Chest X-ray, PA view. Patient: 49 years old, sex M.
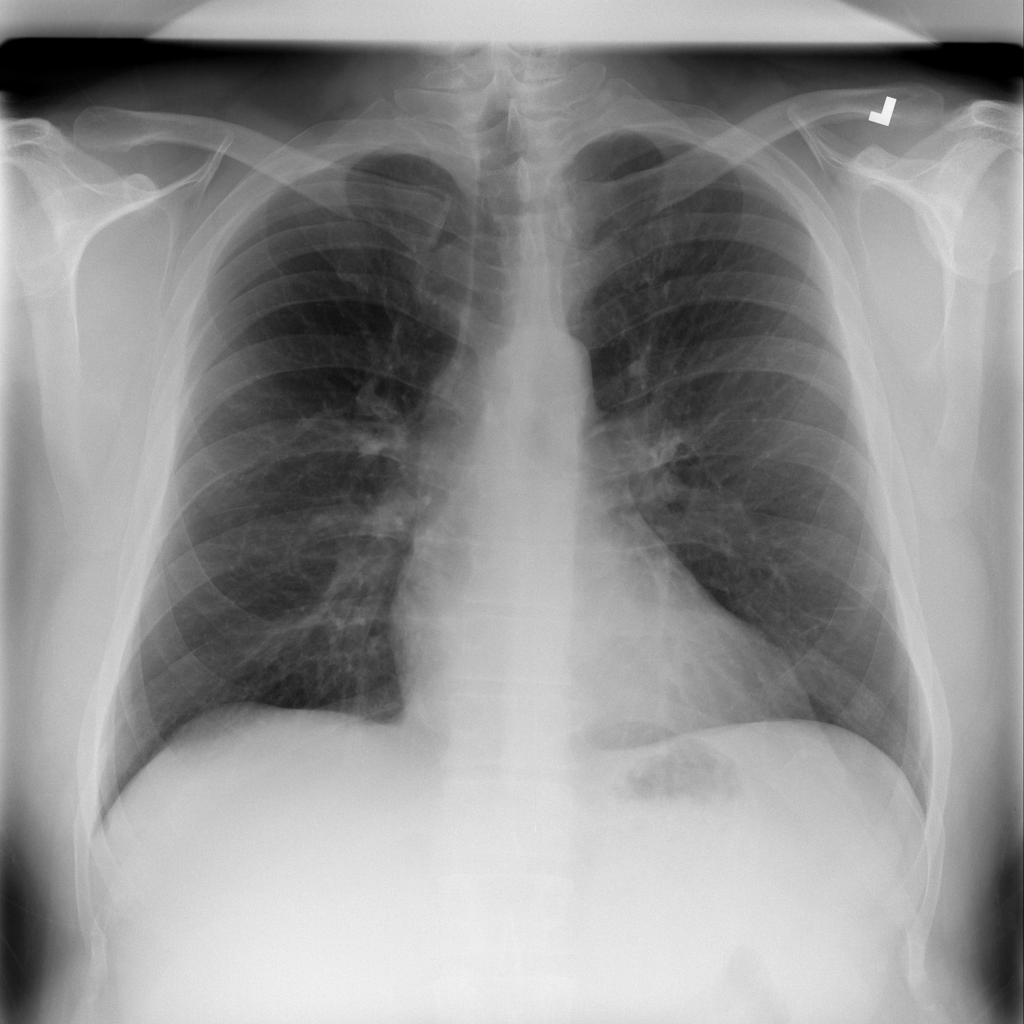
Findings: No Finding